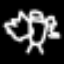
Label: angel